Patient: sex M, age 45
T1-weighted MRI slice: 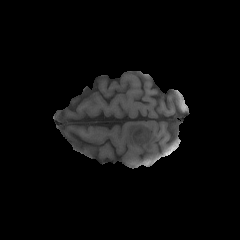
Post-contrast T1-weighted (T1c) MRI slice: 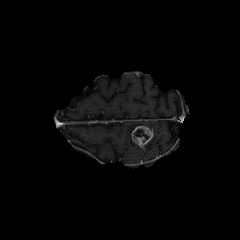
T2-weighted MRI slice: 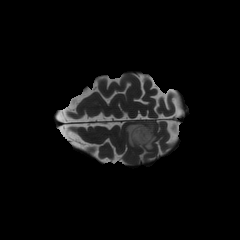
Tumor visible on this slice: yes
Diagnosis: Glioblastoma, IDH-wildtype
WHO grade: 4